Question: is it possible to take the user to Settings -> Location using intent, so he would be able to enable the app go get the device location?
This is the screen I want to go to:

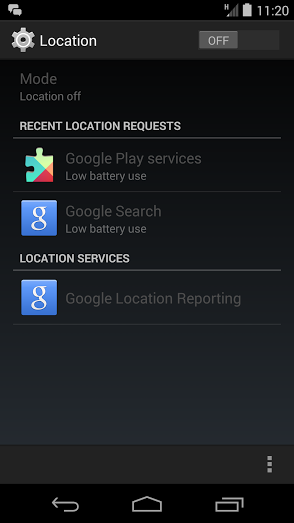
Answer: Try this:
'''
Intent intent= new Intent(android.provider.Settings.ACTION_LOCATION_SOURCE_SETTINGS);
startActivity(intent);
'''